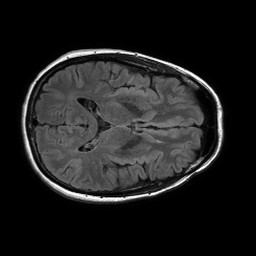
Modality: FLAIR
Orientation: axial
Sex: female
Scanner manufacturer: philips
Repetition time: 11 s
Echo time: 0.125 s